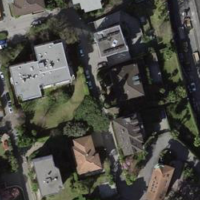
EUNIS habitat code: 55
Species observed at this site:
Parietaria judaica